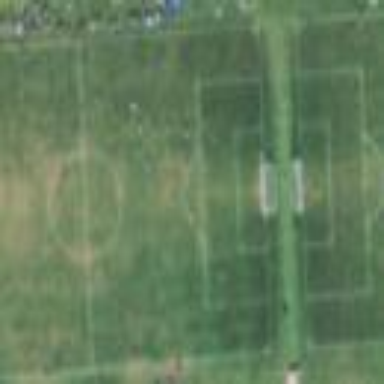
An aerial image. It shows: Soccer pitch for leisure land activities.